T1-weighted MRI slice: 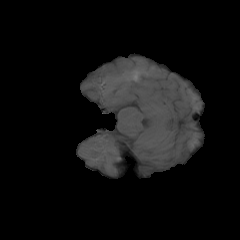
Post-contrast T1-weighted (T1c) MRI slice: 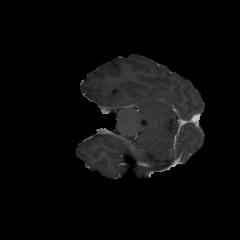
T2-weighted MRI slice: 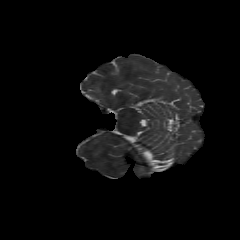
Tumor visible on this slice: no